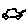
Label: car